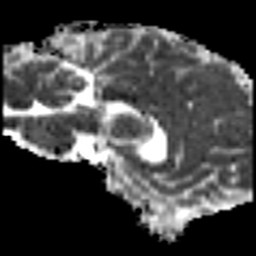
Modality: MD
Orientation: sagittal
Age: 28
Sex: male
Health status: ill
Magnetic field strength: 3 T
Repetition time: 8.4 s
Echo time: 0.0926 s